Question: Im learning opengl and wrote a simple program that uses buffer object(colors,positions, normals, element indices) to draw a shape like below. Even with the deleting and unbinding, GPU monitor program shows increasing memory usage after each button click. Memory is only released when I close app. If I click button many times, GPU ram fills to 2GB and starts spilling to host ram. How can I release the resources/buffers properly?

Program flow is like:
'''
When I click a button, the below program is executed:
glControl1.MakeCurrent();
GL.GenBuffers(4,buf)
GL.BindBuffer(BufferTarget.ArrayBuffer,buf[0])
GL.BufferData(BufferTarget.ArrayBuffer,......)
same for buf<URL>
Console.WriteLine(GL.GetError()); // no error
GL.Finish();
[iteration loop]
glControl1.MakeCurrent();
GL.BindBuffer(BufferTarget.ArrayBuffer,buf[0])
GL.ColorBuffer(....)
GL.BindBuffer(BufferTarget.ArrayBuffer,buf[1])
GL.VertexBuffer(....)
GL.BindBuffer(BufferTarget.ArrayBuffer,buf[2])
GL.NormalBuffer(....)
GL.BindBuffer(BufferTarget.ElementArrayBuffer,buf[3])
GL.EnableClientStates(.....)
GL.DrawElements(.....) //draws the thing
GL.DisableClientStates(.....)
GL.BindBuffer(BufferTarget.ElementArrayBuffer,0) //is this unbinding?
GL.BindBuffer(BufferTarget.ArrayBuffer,0)
GL.BindBuffer(BufferTarget.ArrayBuffer,0)
GL.BindBuffer(BufferTarget.ArrayBuffer,0)
GL.Finish();
[loop end]
//deleting buffers
glControl1.MakeCurrent()
GL.DeleteBuffers(4,buf)
Console.WriteLine(GL.GetError()); // no error comes
GL.Finish();
'''
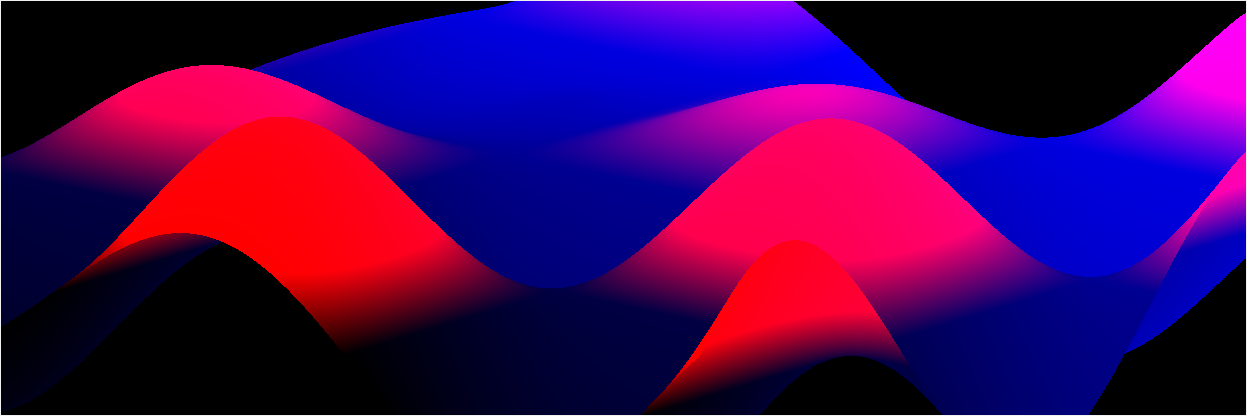
Answer: As far as I can tell, you're generating and populating a new buffer when you click, and not deleting them. At the end you only delete the 4 buffers you created LAST.
When you call 'glGenBuffers' it simply generates a new buffer and returns the handle, it does not detect whether a given handle is already in use or something similar. Thus when you give the same handles as you used before, it generates new handles, overwrites the ones you're currently keeping track off, effectively removing any reference to the old buffers. But it does not deallocate those buffers. Thus you continuously populate more memory.
Now, if you want to simply write new data to already existing buffers, you would simply call 'glBufferSubData'. If you want to resize the buffer as well, you call 'glBufferData', which deletes previous data. But you don't have to generate new buffers, as you already have handles to buffers.